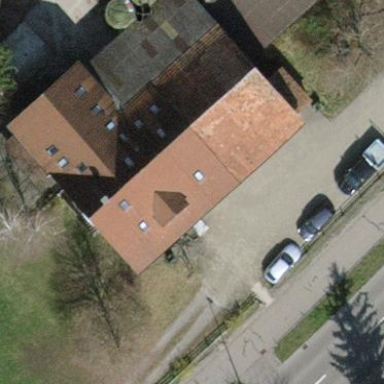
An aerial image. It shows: Building with tile roof.